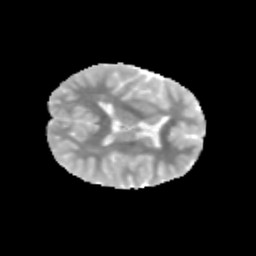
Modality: MD
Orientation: axial
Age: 9
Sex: male
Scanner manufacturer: siemens
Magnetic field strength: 3 T
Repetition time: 3.8 s
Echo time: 0.07 s